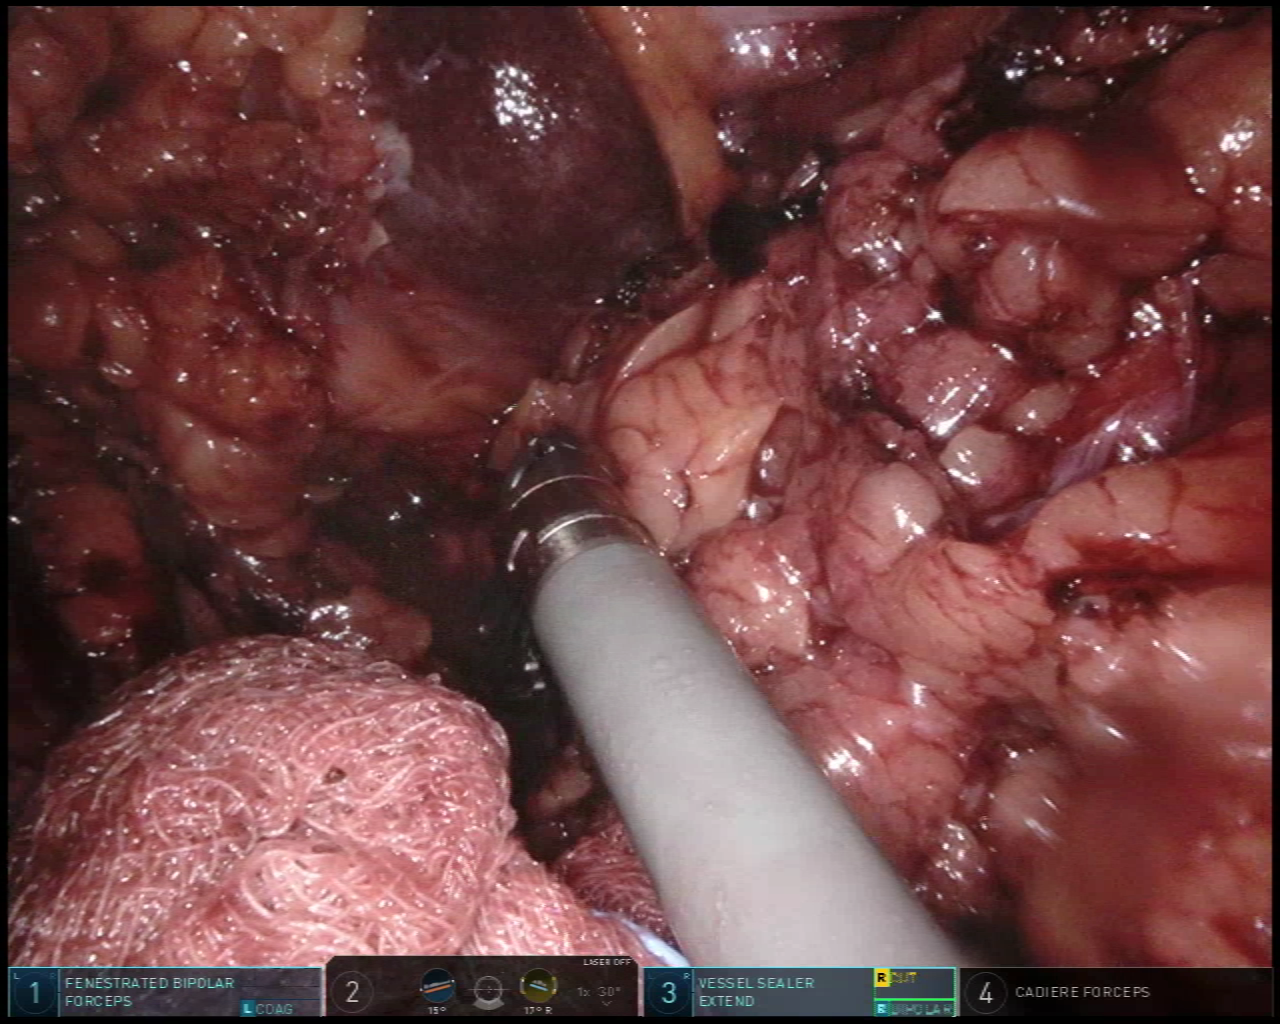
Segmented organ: spleen
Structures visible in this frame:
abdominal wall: yes
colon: yes
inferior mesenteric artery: no
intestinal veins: no
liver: no
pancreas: no
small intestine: no
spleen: yes
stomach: no
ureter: no
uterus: no
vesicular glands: no